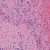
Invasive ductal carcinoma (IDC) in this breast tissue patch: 1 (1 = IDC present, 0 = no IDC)